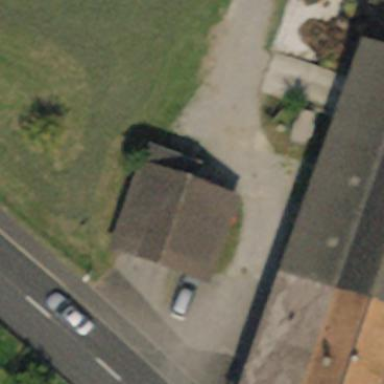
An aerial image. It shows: Garage building.